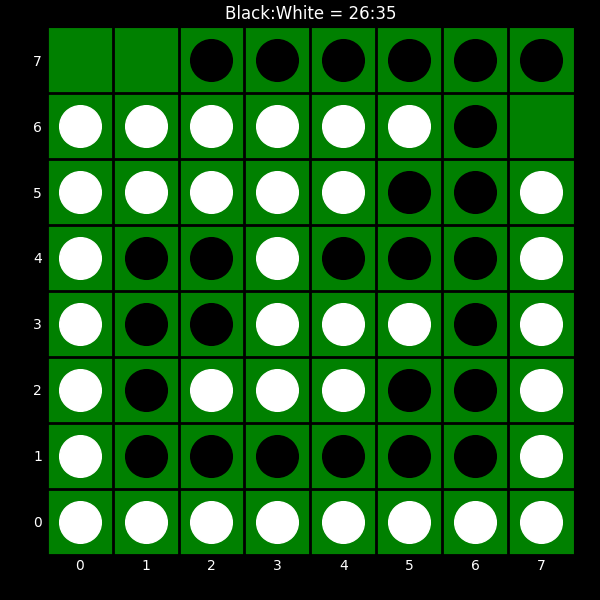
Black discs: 26
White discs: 35